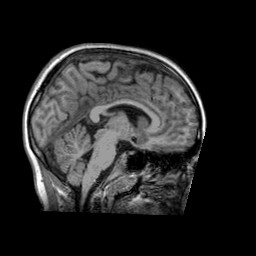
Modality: T1w
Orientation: sagittal
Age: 10
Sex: male
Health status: ill